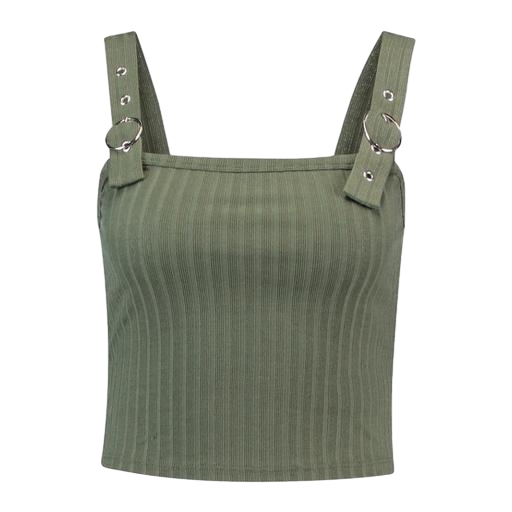
green rib tank, moss green tank top, green crop top, white background